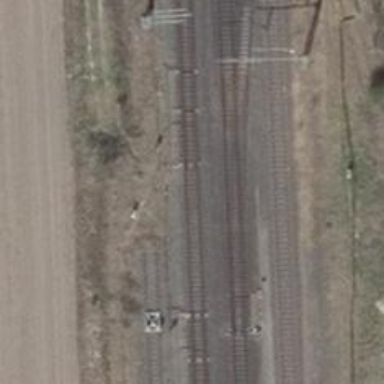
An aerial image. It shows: Railway track with contact line for electrification.